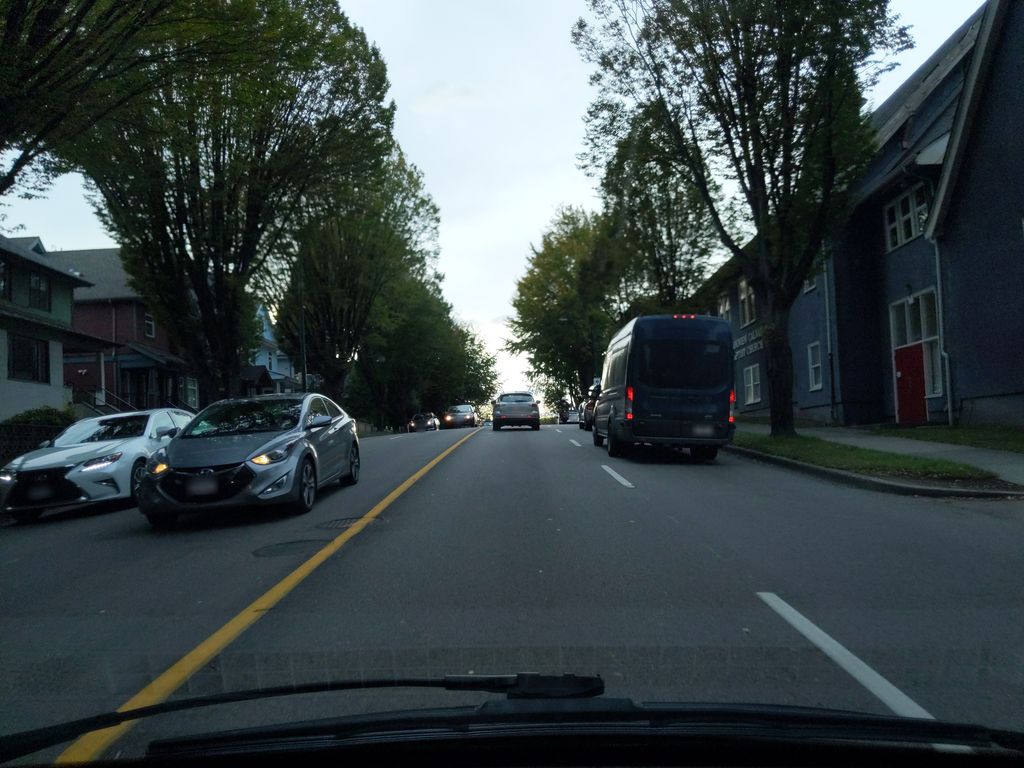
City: vancouver